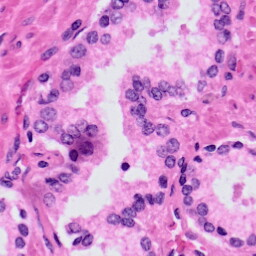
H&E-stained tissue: Prostate